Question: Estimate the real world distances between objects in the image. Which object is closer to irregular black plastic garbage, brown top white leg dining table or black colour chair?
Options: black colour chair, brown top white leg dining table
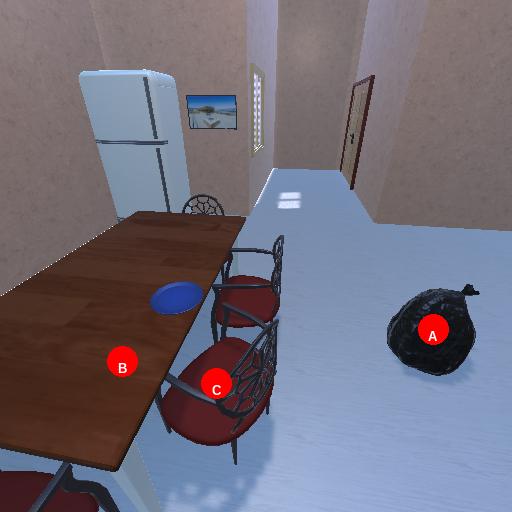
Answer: black colour chair